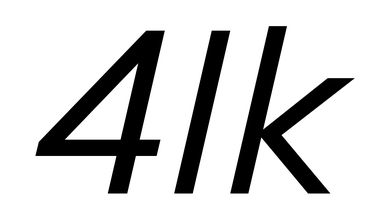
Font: InstrumentSans-Italic_Italic